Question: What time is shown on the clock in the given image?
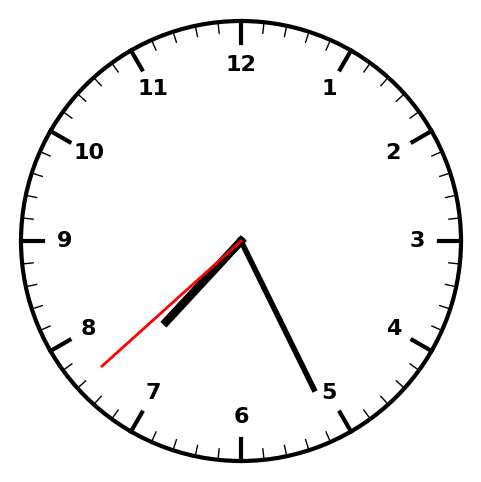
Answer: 07:25:38